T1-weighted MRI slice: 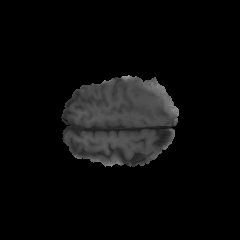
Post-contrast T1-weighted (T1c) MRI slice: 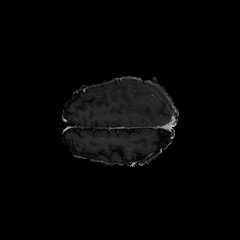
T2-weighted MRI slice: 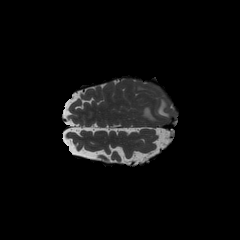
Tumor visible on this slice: yes